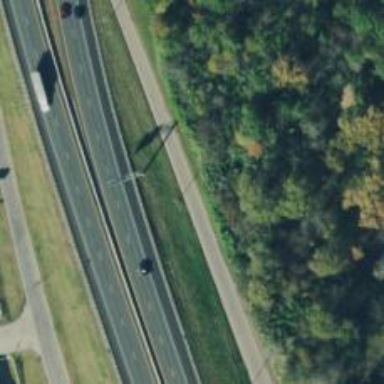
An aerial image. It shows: Trunk link highway.